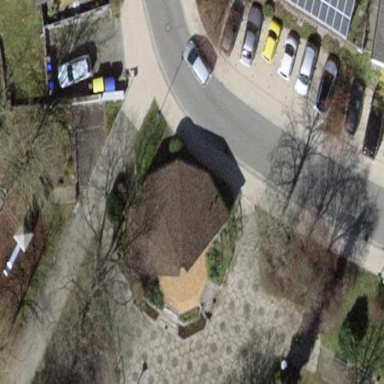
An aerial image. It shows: Building with toilets inside.